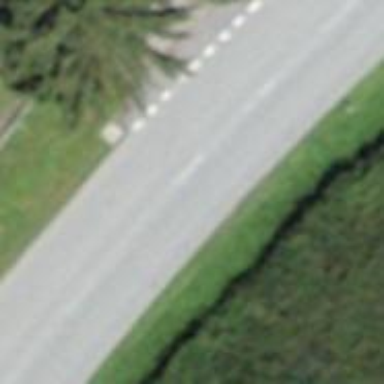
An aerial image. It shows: Asphalt road classified as primary highway.